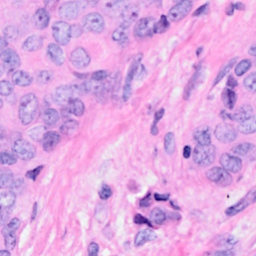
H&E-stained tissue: Breast